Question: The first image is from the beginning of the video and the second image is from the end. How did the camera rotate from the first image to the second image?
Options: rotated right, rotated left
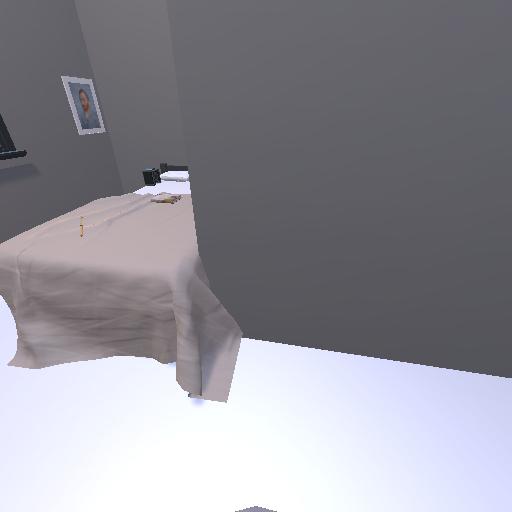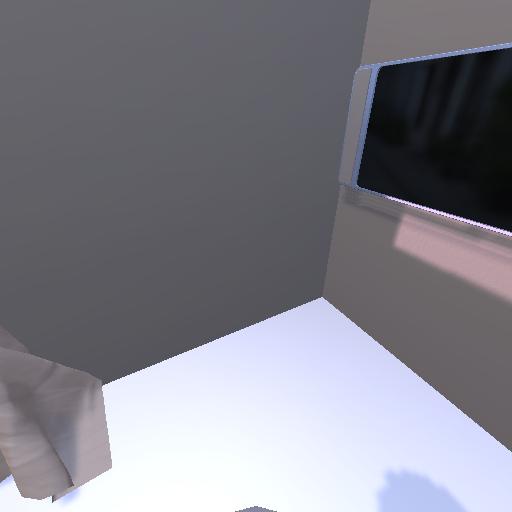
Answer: rotated right